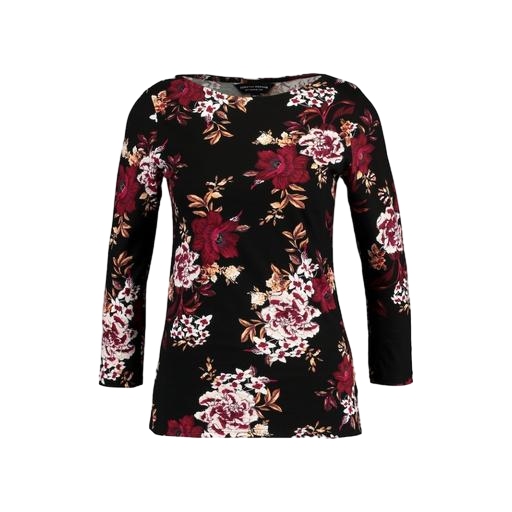
multicolor floral-print t-shirt only macy, black t-shirt floral print, black petite printed ruched-sleeve top only macy, white background